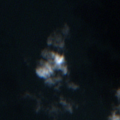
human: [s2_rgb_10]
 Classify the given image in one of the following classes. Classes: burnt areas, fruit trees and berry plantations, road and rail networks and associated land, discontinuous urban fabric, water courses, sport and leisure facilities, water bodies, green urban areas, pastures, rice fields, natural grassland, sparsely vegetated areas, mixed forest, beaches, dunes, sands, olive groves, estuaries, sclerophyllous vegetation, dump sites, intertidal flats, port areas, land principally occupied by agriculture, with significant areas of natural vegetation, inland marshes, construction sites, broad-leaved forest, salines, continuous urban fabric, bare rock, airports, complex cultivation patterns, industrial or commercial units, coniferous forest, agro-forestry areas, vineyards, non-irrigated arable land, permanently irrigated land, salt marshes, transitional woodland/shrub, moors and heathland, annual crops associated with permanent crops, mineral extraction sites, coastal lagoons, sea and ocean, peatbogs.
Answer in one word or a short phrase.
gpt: sea and ocean